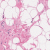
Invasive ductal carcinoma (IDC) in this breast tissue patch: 0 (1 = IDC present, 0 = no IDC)